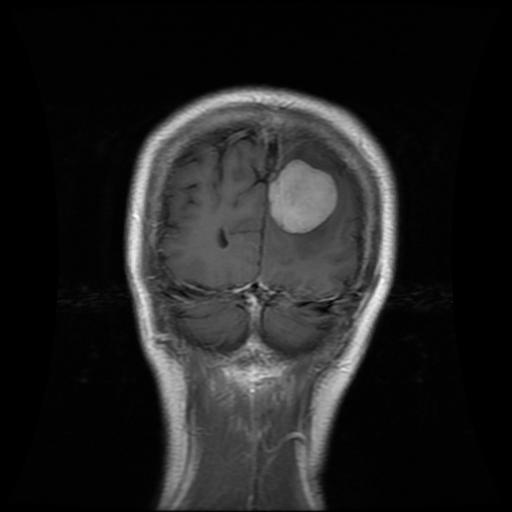
Label: meningioma